Question: With the following simple data file
'''
1 1
2 3
3 4
'''
and this script
'''
set style line 2 lt 3 lc rgb "red" lw 3
show style line
set xrange [0:5]
set yrange [0:5]
plot "test_data.txt" u 1:2 ls 1
'''
I don't see the line. Instead I only see the points. More than that, I don't see (1 1). Why? I followed the same steps form <URL>

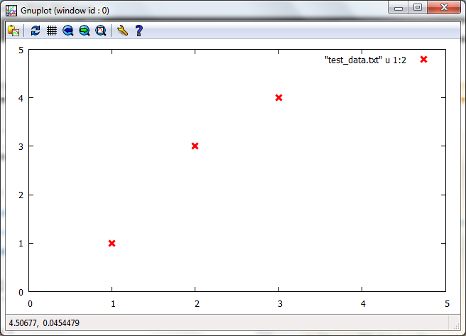
Answer: You have a data file, the example you reference uses functions. In gnuplot you need to specify that you want to use lines ('with lines' or in short 'w l') if you want to join data points with lines. Also, I can see (1 1) on your graph. Also I noticed you defined 'style line 2' but then used 'ls 1' instead of 'ls 2' to plot your data (that is you're not using the style you previously defined). Try
'''
plot "test_data.txt" u 1:2 w l ls 2
'''
If you want to see the points together with lines, then use 'with linespoints' or 'w lp':
'''
plot "test_data.txt" u 1:2 w lp ls 2
'''